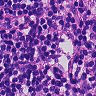
Metastatic tissue present: yes